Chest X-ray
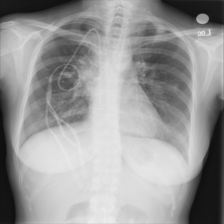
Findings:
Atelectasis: negative
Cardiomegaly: negative
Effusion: negative
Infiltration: negative
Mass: negative
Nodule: negative
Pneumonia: negative
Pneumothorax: negative
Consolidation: negative
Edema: negative
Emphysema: negative
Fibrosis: negative
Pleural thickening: negative
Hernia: negative